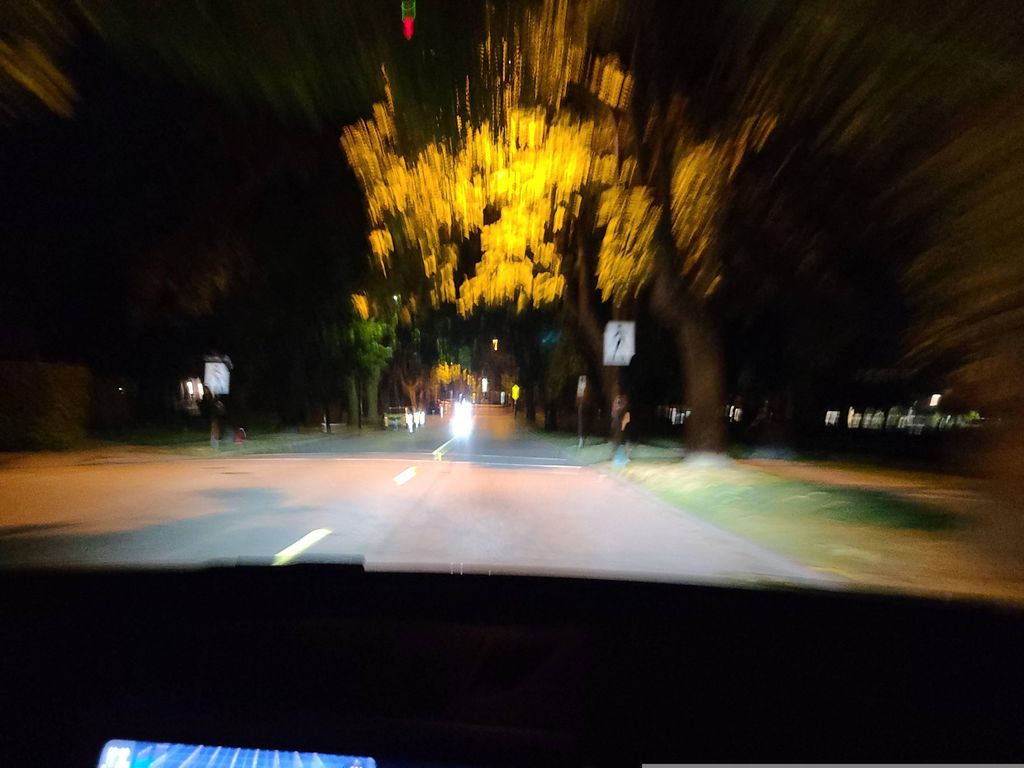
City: vancouver